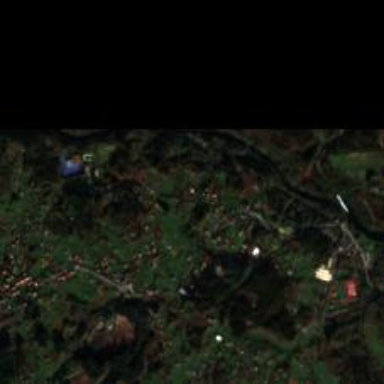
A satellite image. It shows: Small hamlet.